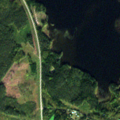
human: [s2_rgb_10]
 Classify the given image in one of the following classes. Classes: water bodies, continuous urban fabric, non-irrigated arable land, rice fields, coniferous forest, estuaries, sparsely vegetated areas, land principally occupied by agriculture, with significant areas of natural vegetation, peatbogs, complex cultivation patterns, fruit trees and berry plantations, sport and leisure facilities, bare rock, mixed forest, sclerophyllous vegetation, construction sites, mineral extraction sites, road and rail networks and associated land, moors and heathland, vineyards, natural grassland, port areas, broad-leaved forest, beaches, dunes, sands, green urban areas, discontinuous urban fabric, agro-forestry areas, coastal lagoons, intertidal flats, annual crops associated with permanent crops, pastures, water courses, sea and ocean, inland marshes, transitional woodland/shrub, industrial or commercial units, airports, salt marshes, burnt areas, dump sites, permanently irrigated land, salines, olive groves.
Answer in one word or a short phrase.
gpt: coniferous forest, mixed forest, transitional woodland/shrub, water bodies